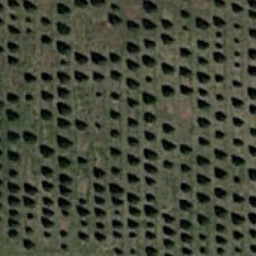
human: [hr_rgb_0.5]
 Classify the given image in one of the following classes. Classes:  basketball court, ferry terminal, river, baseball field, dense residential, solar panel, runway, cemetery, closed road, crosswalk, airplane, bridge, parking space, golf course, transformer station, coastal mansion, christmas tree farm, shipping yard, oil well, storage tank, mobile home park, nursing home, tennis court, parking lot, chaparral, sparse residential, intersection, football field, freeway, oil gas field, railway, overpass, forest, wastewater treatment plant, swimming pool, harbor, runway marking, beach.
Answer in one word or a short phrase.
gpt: christmas tree farm